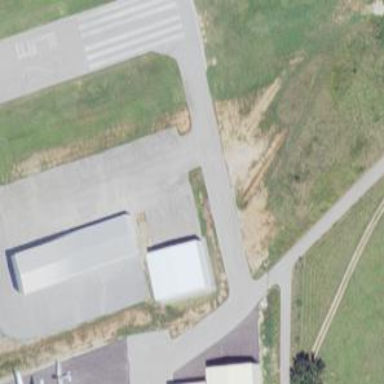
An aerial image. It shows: View of taxiway at the airport.